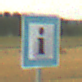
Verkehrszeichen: Informationsstelle
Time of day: SunriseSunset
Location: Outdoor (RoadRail)
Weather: PartlyCloudy
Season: NotSpecified
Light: Natural